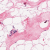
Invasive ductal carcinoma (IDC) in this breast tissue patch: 0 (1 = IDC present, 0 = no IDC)